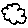
Label: cloud